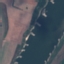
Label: River